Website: apple
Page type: customer-info-address
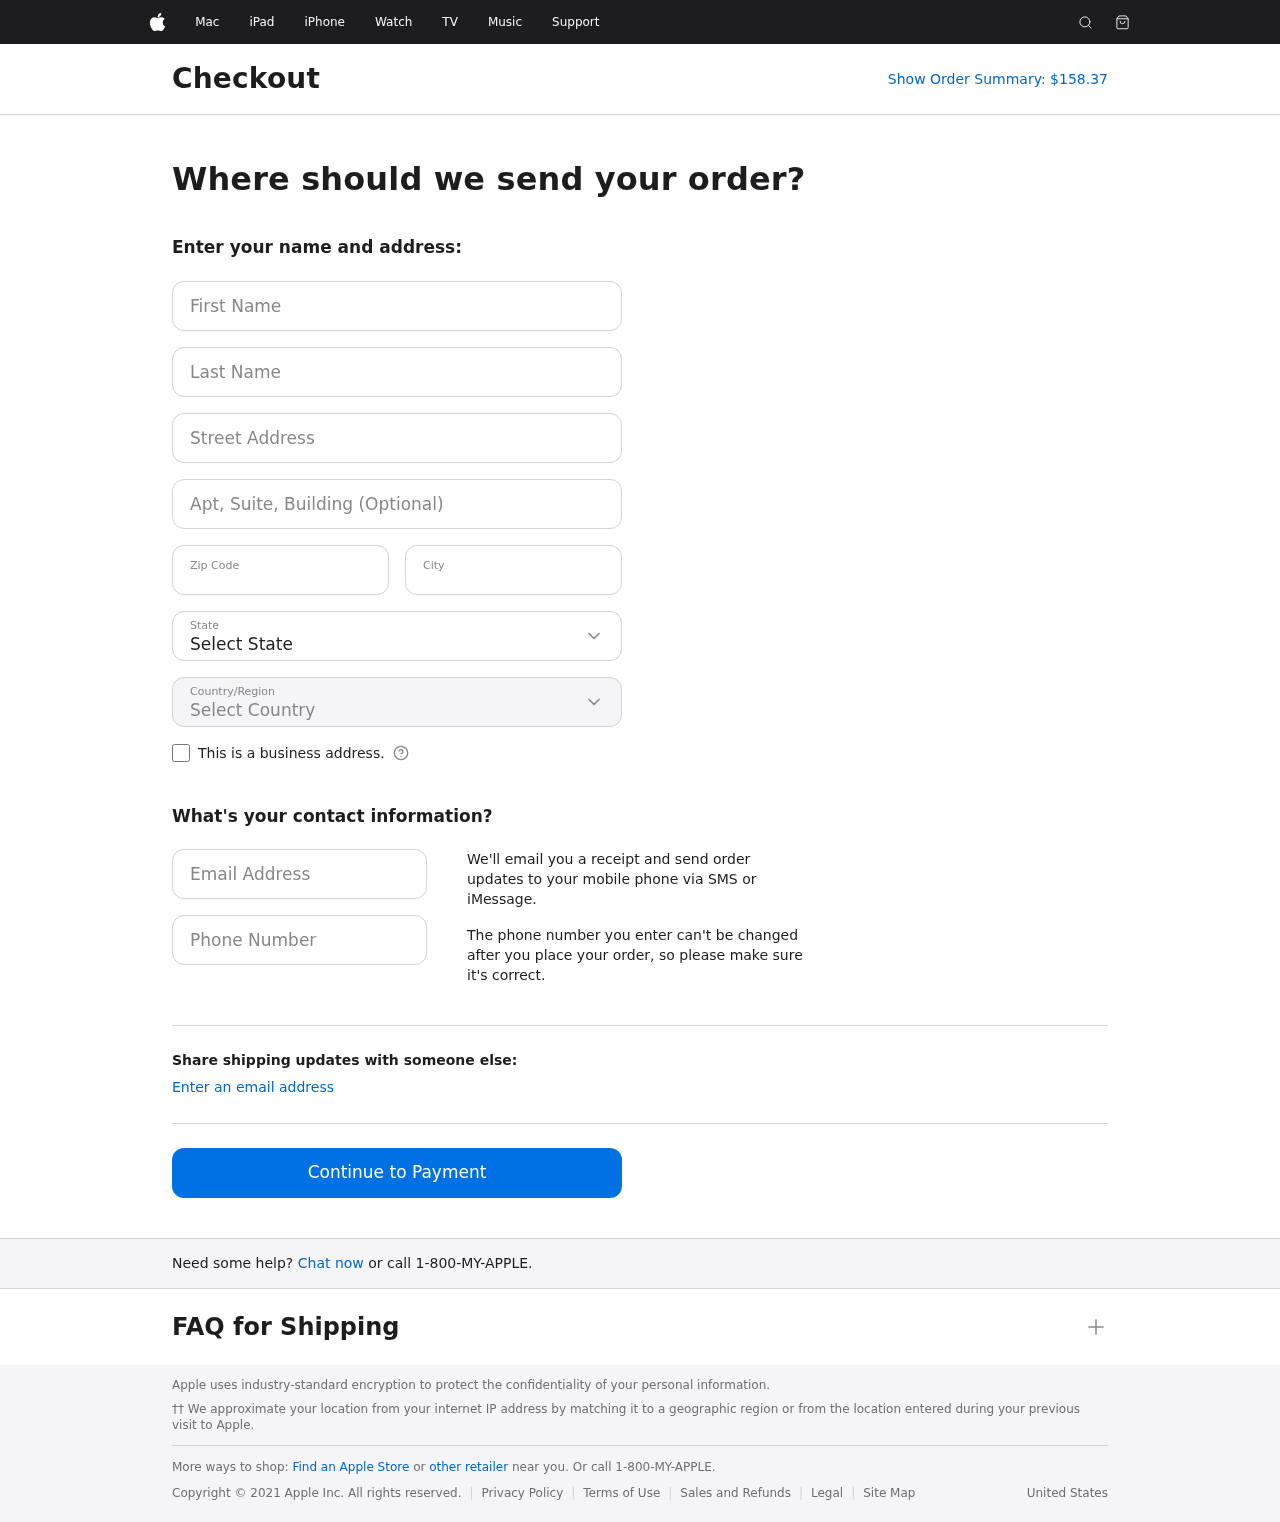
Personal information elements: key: PII_CITY
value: Kellyborough
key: PII_COUNTRY
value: United States
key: PII_EMAIL
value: brandon.guerrero@yahoo.com
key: PII_FIRSTNAME
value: Brandon
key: PII_LASTNAME
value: Guerrero
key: PII_PHONE
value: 6495848668
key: PII_POSTCODE
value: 40897
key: PII_STATE
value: Utah
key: PII_STREET
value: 00262 Banks Mills
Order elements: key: ORDER_TOTAL
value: Show Order Summary: $158.37